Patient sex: F
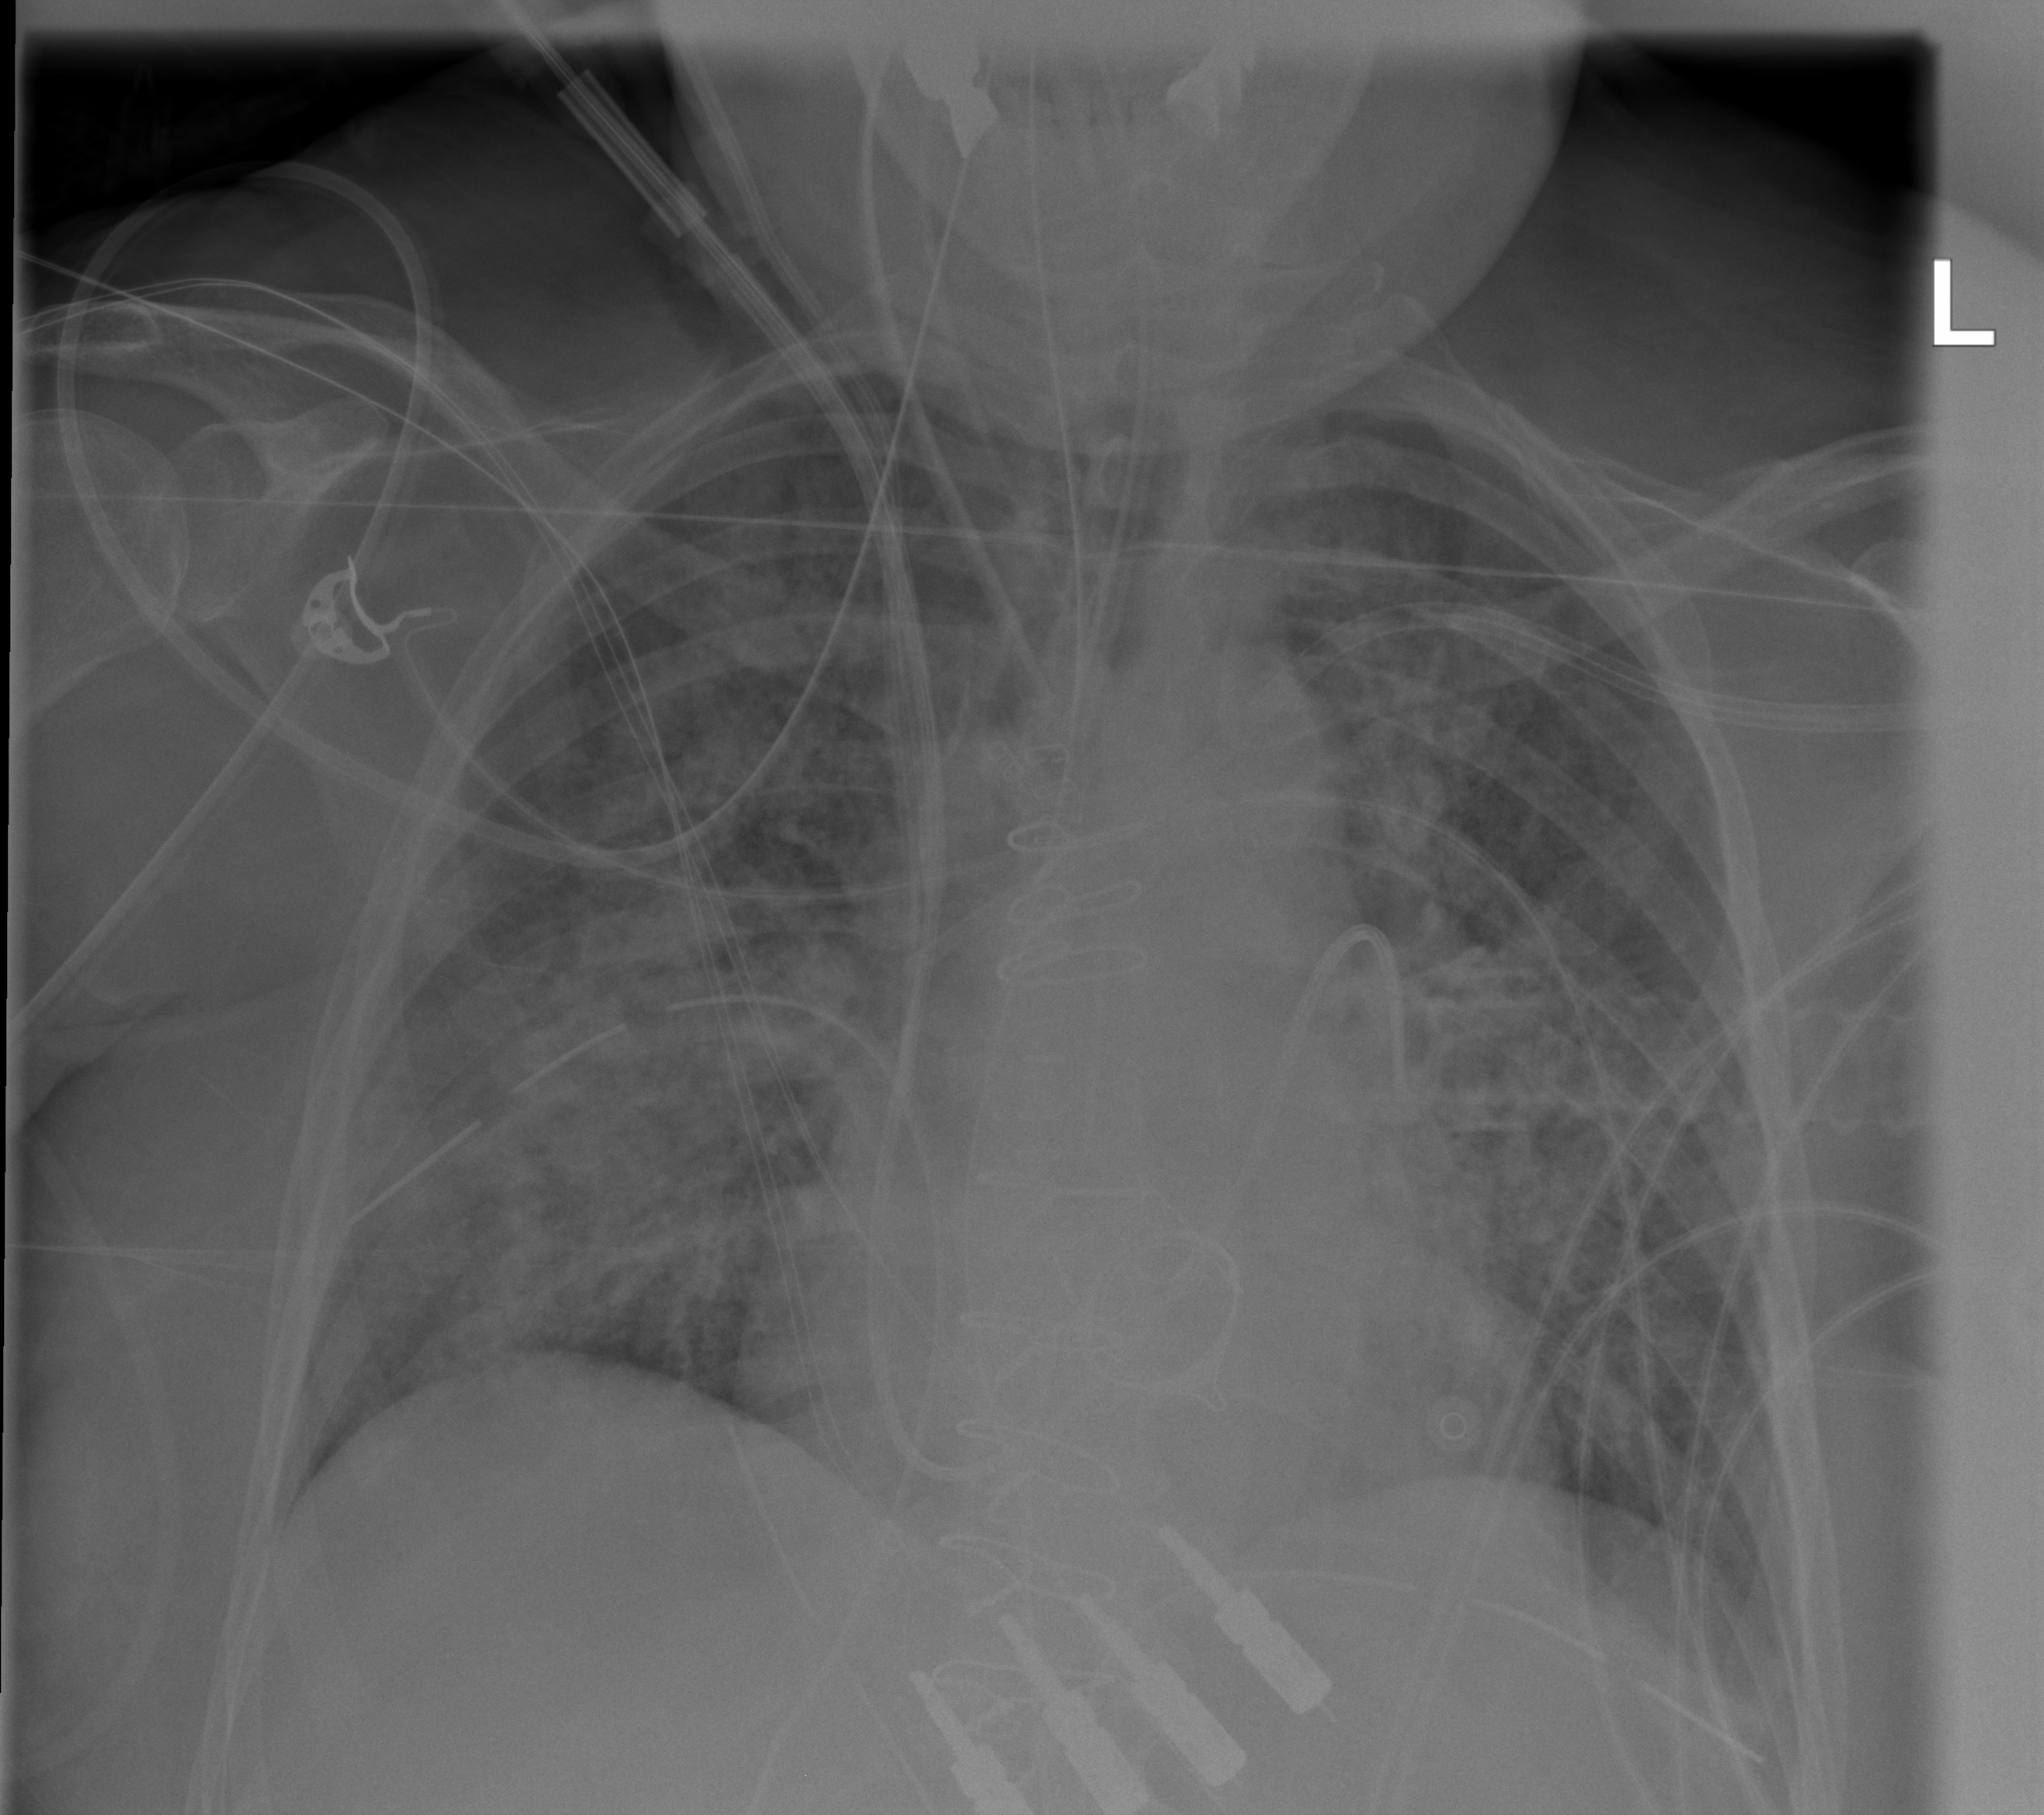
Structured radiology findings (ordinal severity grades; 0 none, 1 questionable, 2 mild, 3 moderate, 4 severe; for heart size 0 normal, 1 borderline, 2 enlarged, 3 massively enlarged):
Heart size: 1
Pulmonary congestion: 4
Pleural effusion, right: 0
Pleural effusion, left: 2
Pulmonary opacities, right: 3
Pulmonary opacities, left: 3
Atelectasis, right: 3
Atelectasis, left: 3